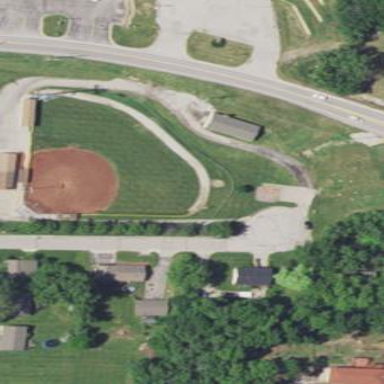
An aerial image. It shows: Baseball pitch with earth surface for leisure sports.